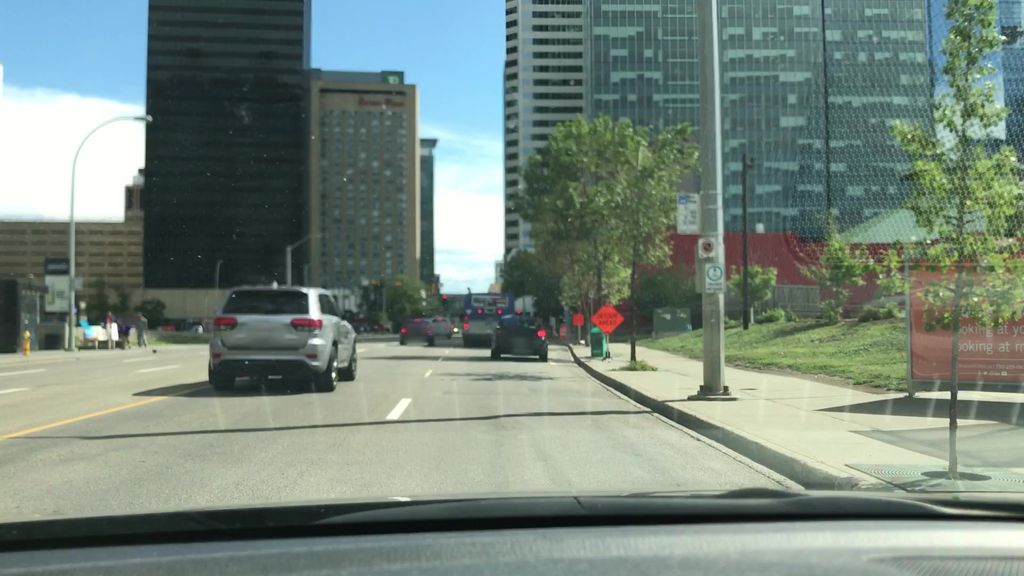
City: edmonton